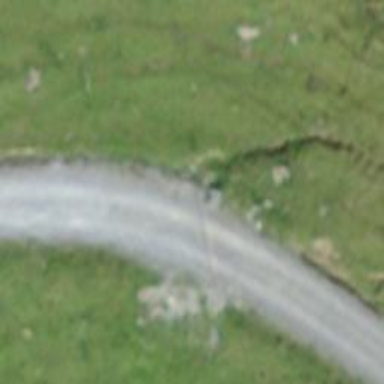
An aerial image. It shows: Gravel track with grade 2 quality.